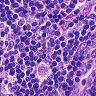
Metastatic tissue present: no